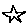
Label: star